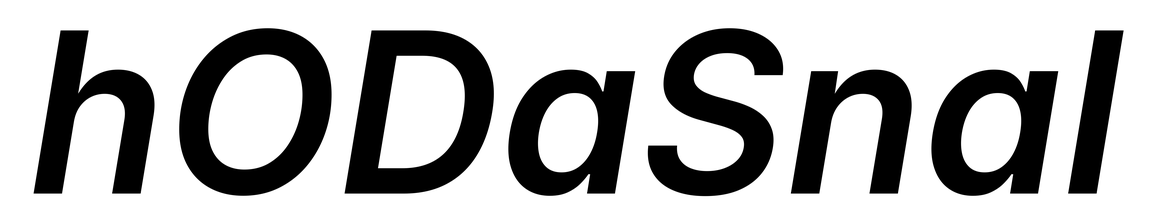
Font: Inter-Italic_SemiBold_Italic